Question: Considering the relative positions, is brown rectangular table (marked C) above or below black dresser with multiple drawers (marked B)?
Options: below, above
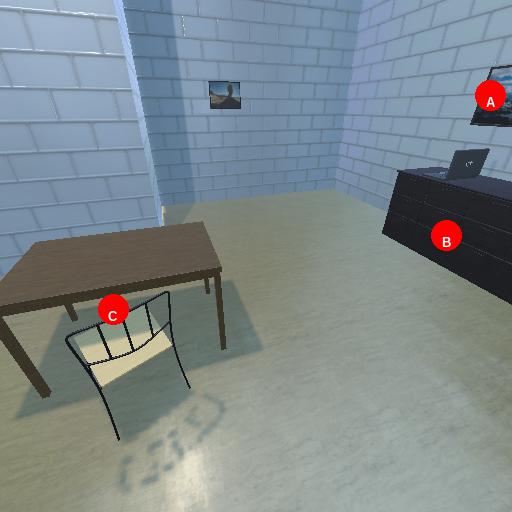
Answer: below